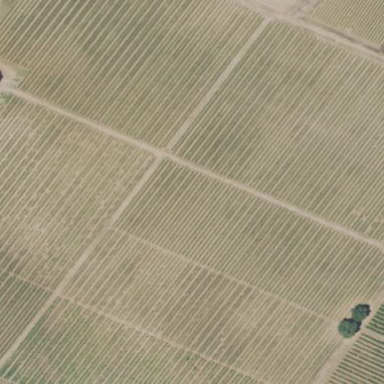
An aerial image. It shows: Vineyard growing grapes.